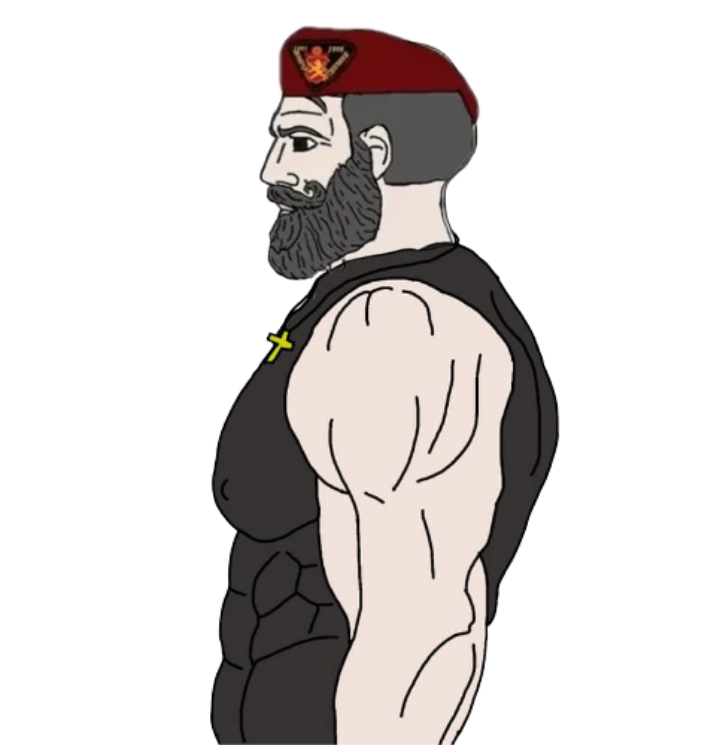
Label: 4_Yes_Chad